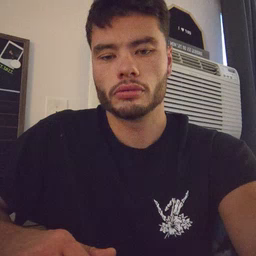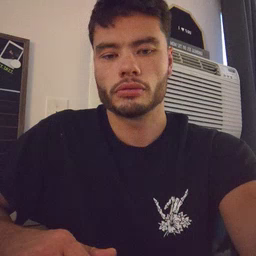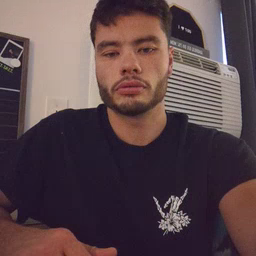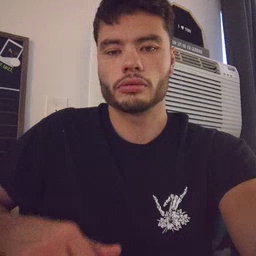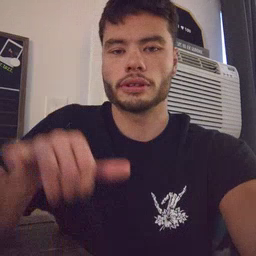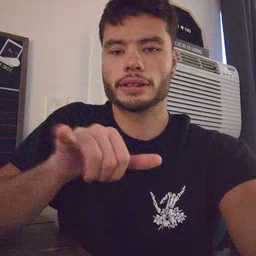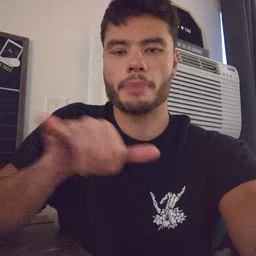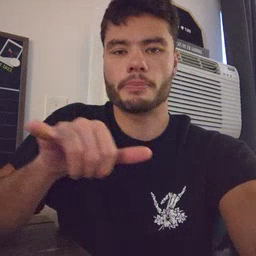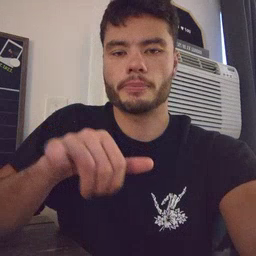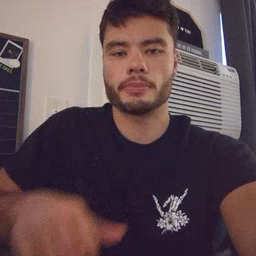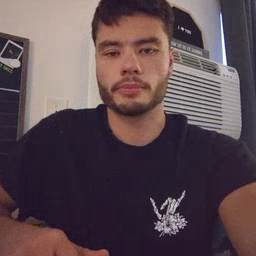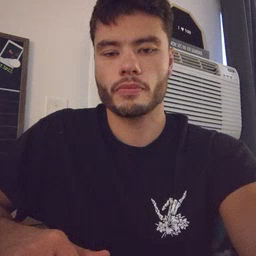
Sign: same